Aerial crown-view tile of a tropical tree (Barro Colorado Island, Panama), acquired 20250317:
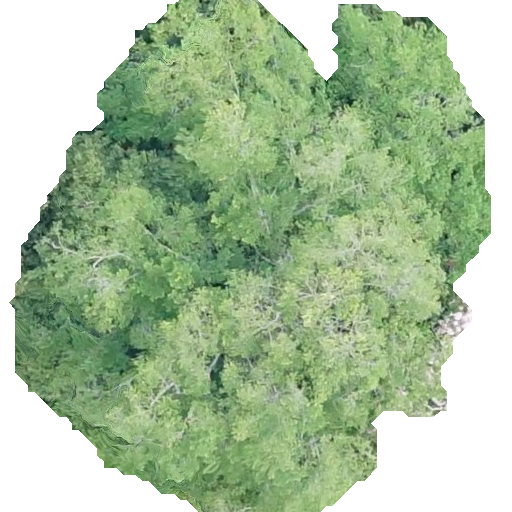
Species: Terminalia amazonia
GBIF accepted scientific name: Terminalia amazonica
Crown area: 277.414 m²